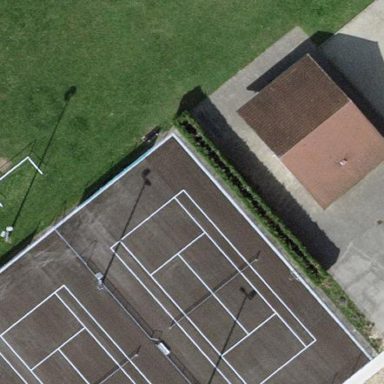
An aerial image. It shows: Tennis court on pitch designated for leisure land.